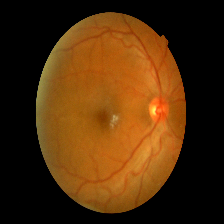
Diabetic retinopathy grade: Mild